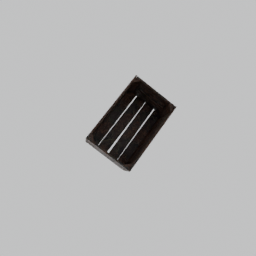
Label: tools